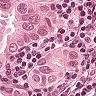
Metastatic tissue present: yes